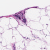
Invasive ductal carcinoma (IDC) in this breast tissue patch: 0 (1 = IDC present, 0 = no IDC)